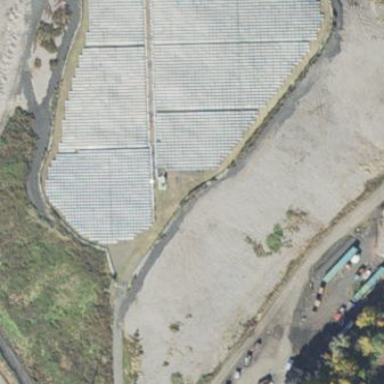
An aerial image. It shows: Photovoltaic power plant enclosed by fence.